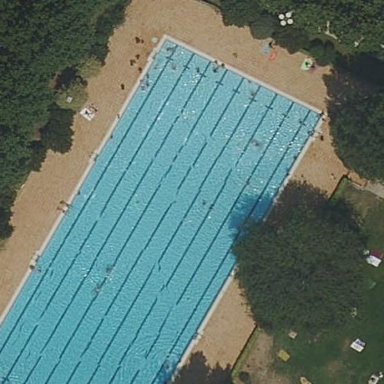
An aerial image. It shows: Swimming pool area designated for leisure and sport.